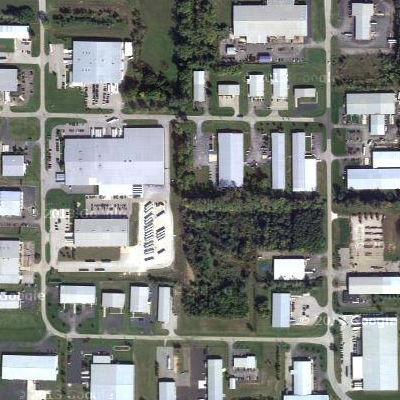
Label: Industry